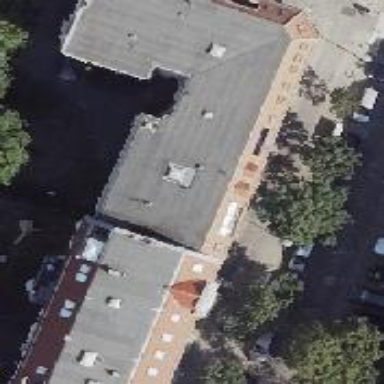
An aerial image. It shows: Beauty shop.